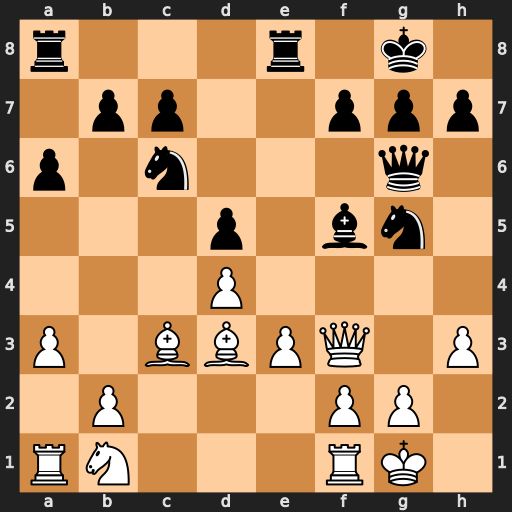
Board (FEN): r3r1k1/1pp2ppp/p1n3q1/3p1bn1/3P4/P1BBPQ1P/1P3PP1/RN3RK1
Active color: w
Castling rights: -
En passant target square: -
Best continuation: Qxf5 Qxf5 Bxf5